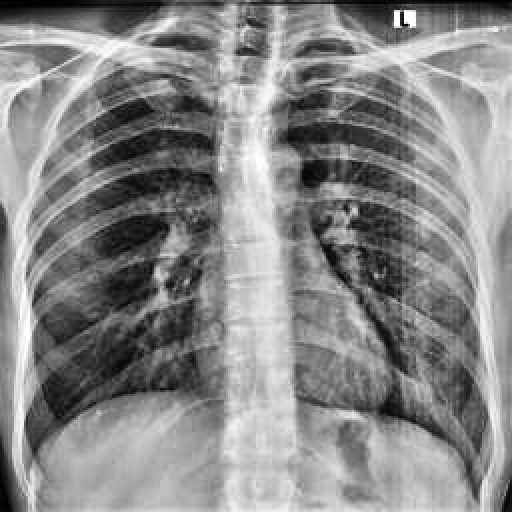
Finding: NORMAL